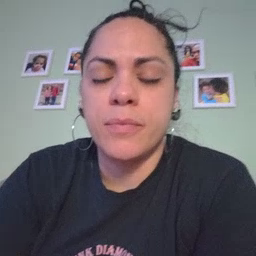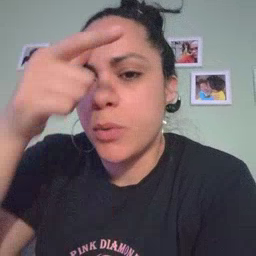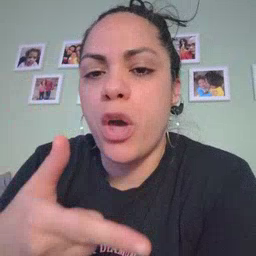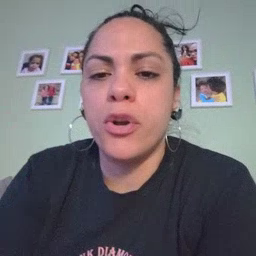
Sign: brother